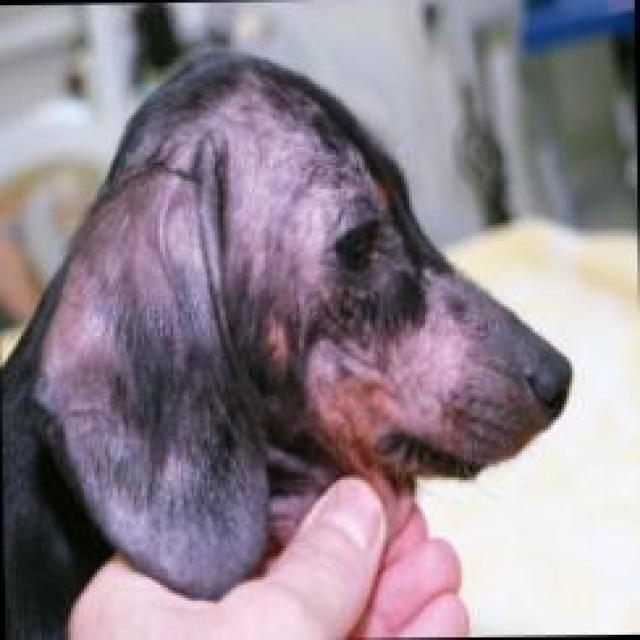
Canine hypersensitivity reaction — allergic skin response with urticaria, erythema, pruritus, and angioedema. May be food, environmental, or flea allergy related.